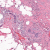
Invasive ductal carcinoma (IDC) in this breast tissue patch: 0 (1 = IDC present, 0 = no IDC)